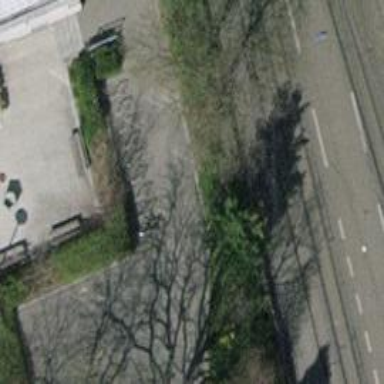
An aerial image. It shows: Bicycle parking area with stands.